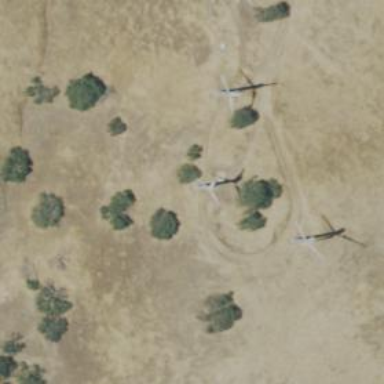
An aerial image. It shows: Wind generator with Vestas wind turbine.